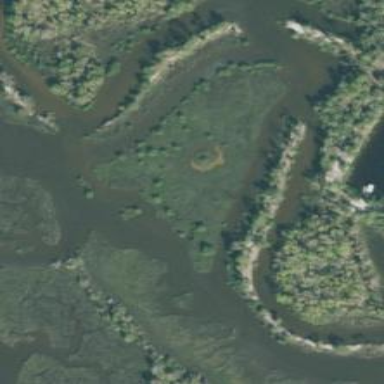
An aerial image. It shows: Wetland area.